Question: When creating a database application in Netbeans. How do I change the default title in the title bar?

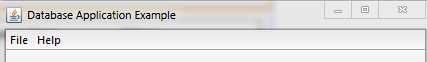
Answer: Right click the Project Name, and select 'Rename'.